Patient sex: M
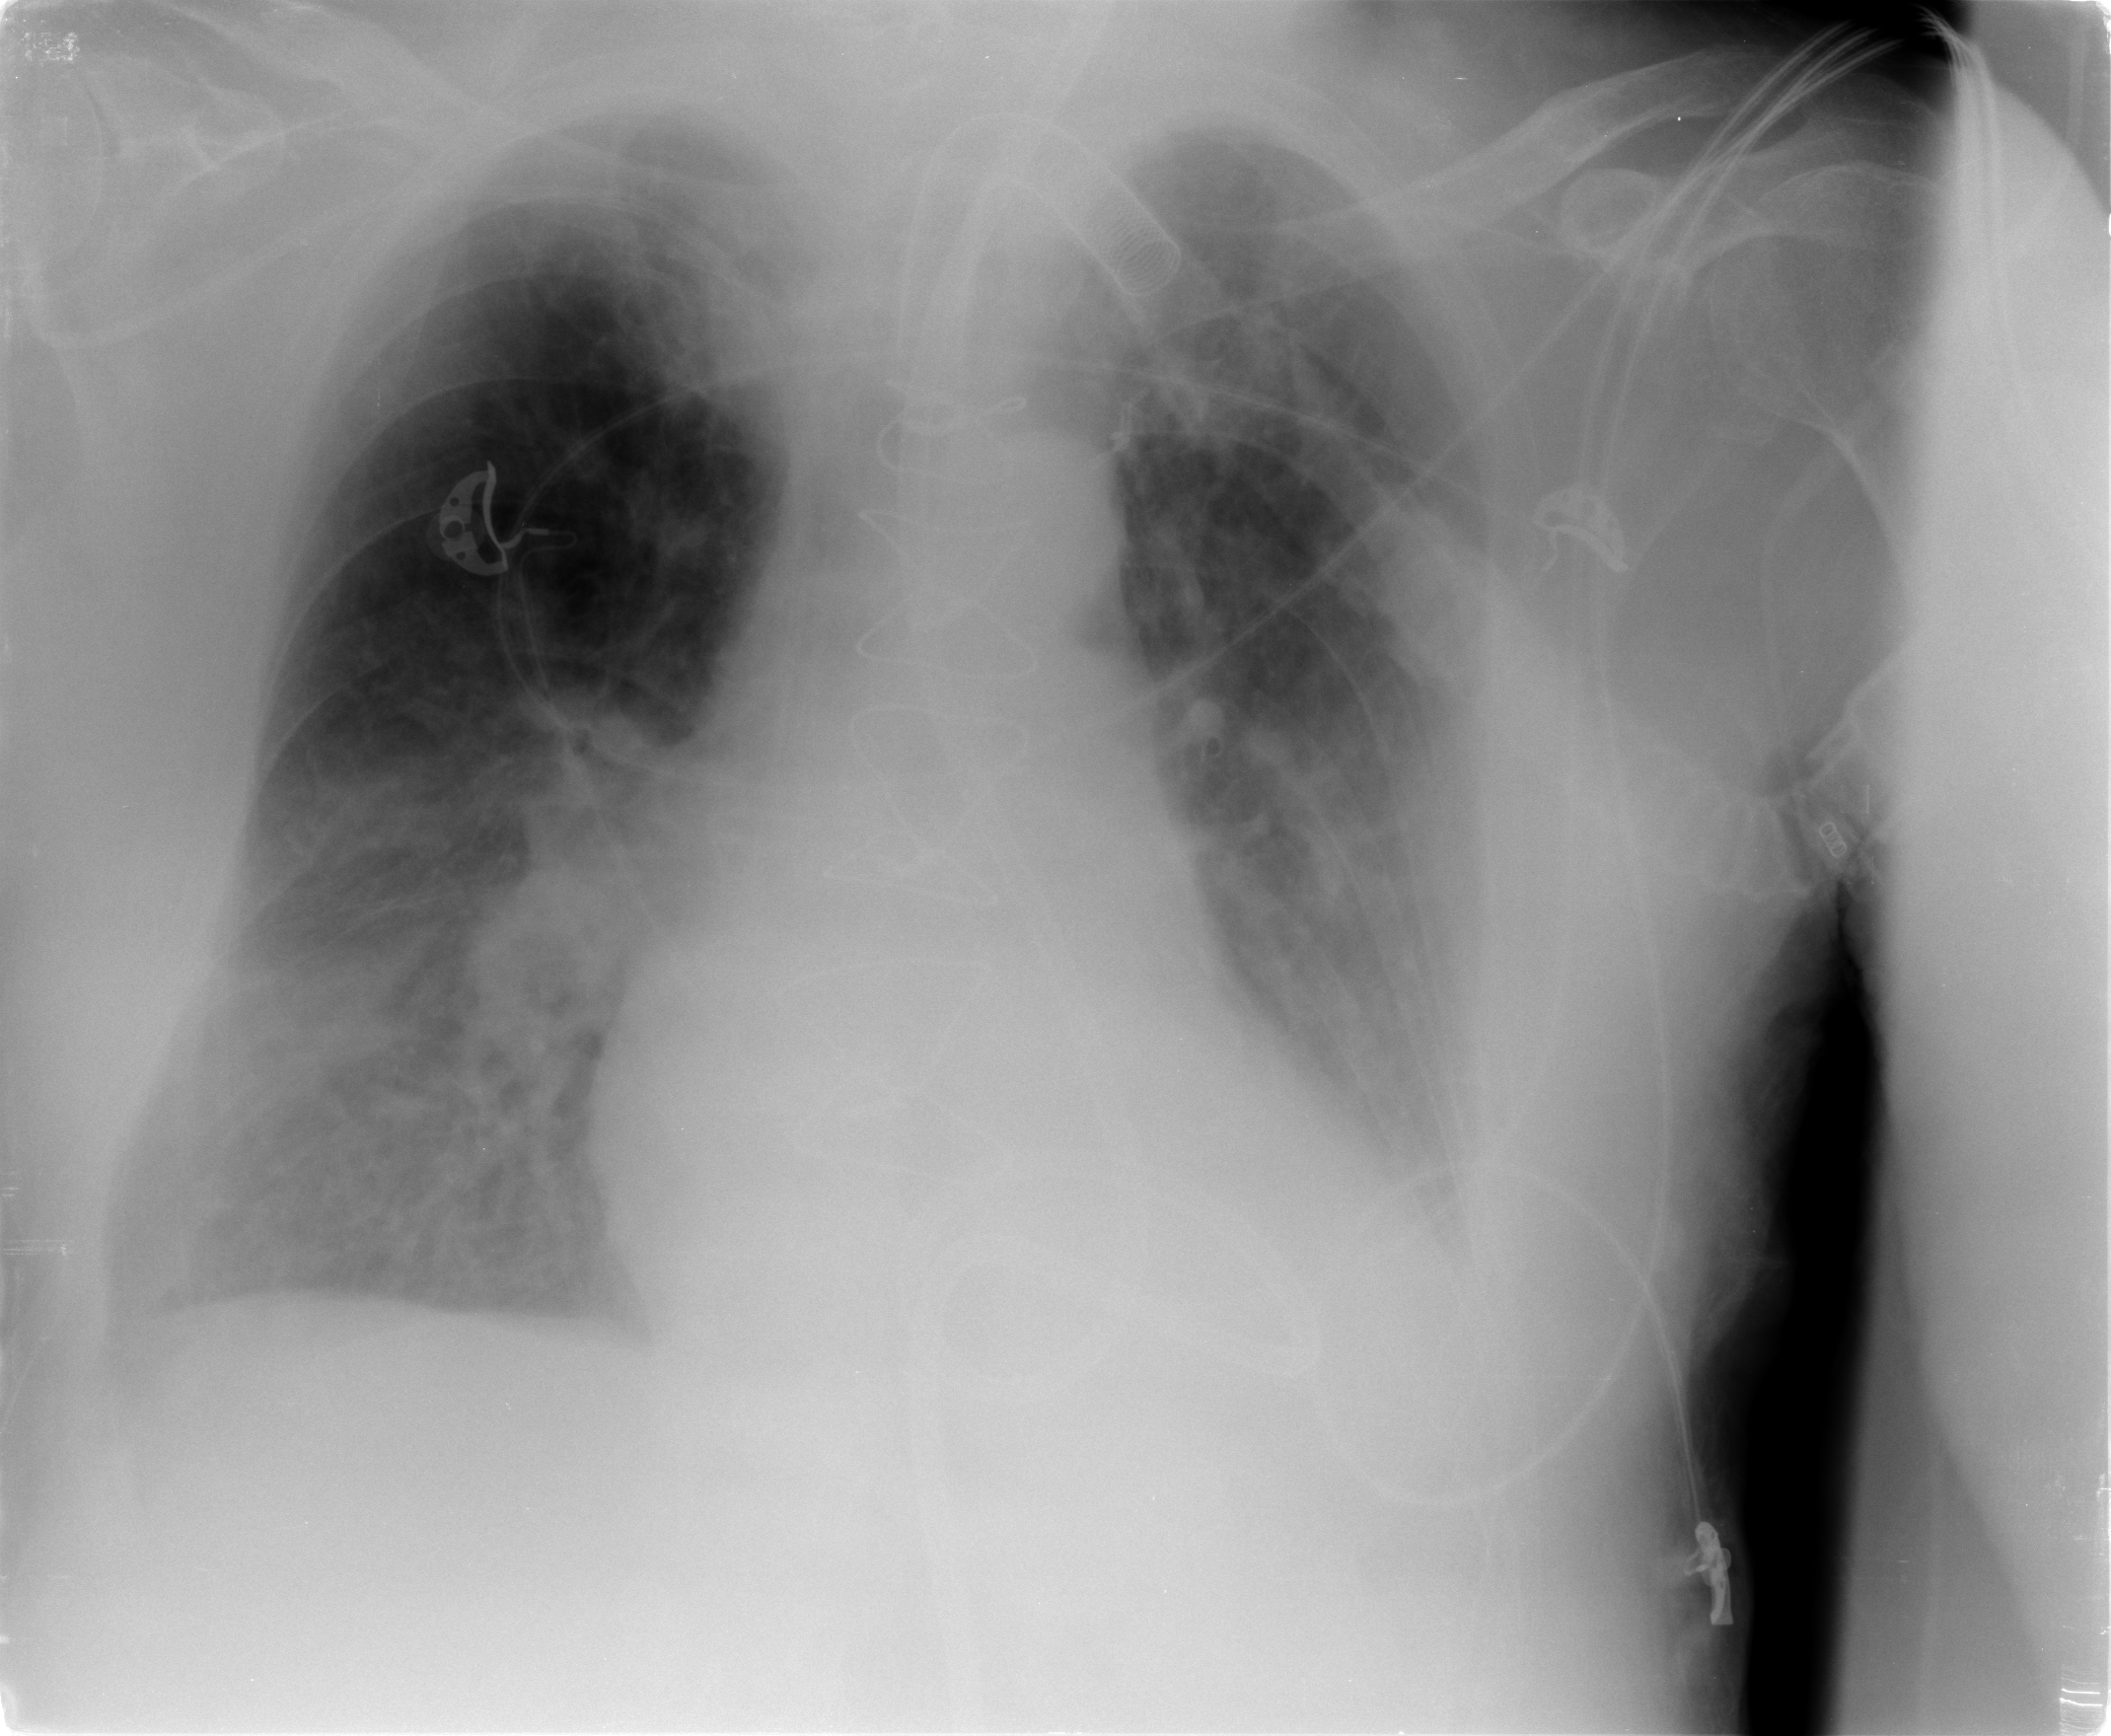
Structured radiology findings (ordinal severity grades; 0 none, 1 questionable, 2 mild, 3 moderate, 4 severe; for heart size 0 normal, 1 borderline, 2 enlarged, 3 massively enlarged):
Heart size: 2
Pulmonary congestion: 1
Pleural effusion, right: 1
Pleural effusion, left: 2
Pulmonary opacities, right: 2
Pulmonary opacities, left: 2
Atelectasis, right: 2
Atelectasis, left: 2